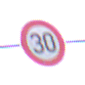
Verkehrszeichen: Geschwindigkeit30
Umgebung: Outdoor, Nature
Tageszeit: MorningAfternoon
Wetter: Overcast
Licht: Natural
Jahreszeit: NotSpecified
Kontrast: LowContrast